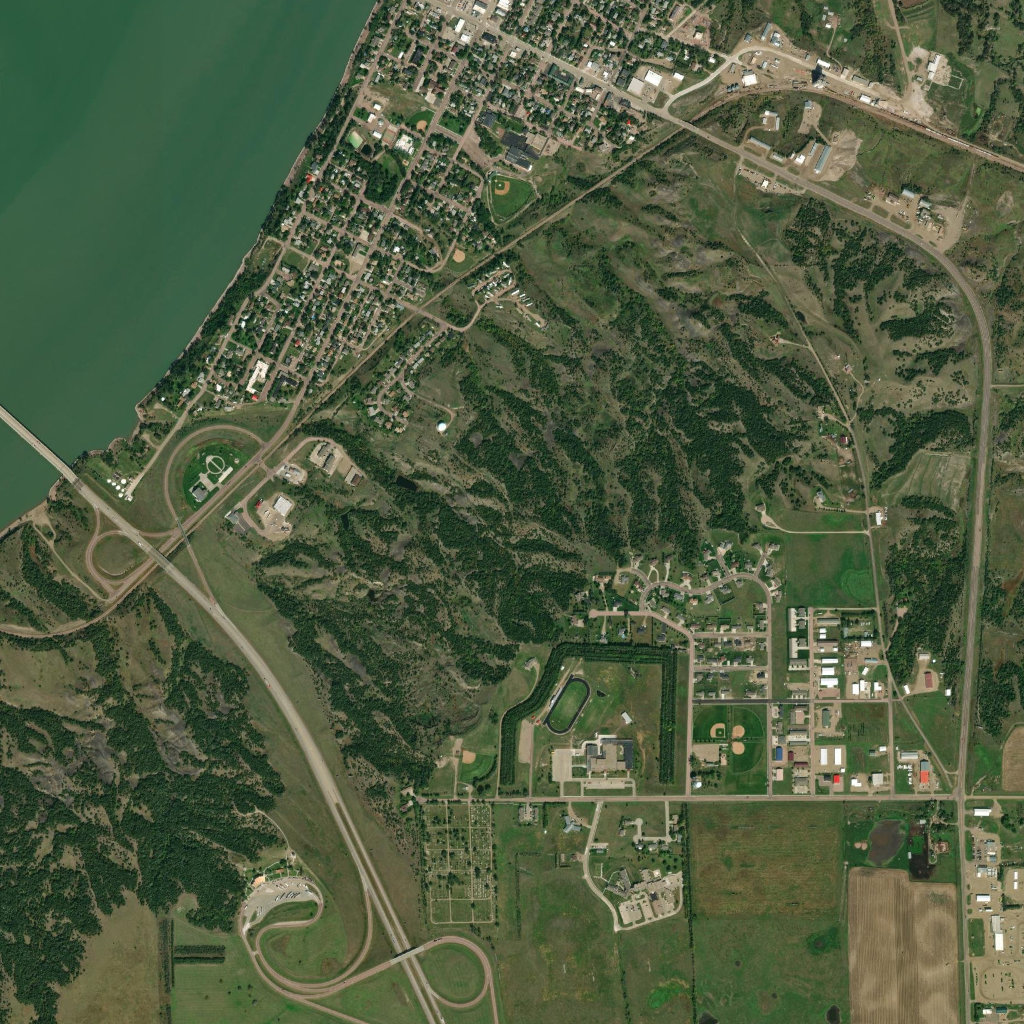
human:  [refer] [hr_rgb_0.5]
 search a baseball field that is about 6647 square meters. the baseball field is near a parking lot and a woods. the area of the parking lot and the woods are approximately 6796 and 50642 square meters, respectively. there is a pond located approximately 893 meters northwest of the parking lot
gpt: <box>[[44, 73, 48, 76, 0]]</box>

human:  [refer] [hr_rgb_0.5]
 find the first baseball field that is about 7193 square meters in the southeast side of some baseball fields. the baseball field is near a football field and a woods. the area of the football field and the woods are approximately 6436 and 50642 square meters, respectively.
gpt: <box>[[71, 72, 74, 75, 0]]</box>

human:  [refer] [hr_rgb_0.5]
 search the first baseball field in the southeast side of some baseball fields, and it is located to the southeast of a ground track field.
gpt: <box>[[71, 72, 74, 75, 0]]</box>